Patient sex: F
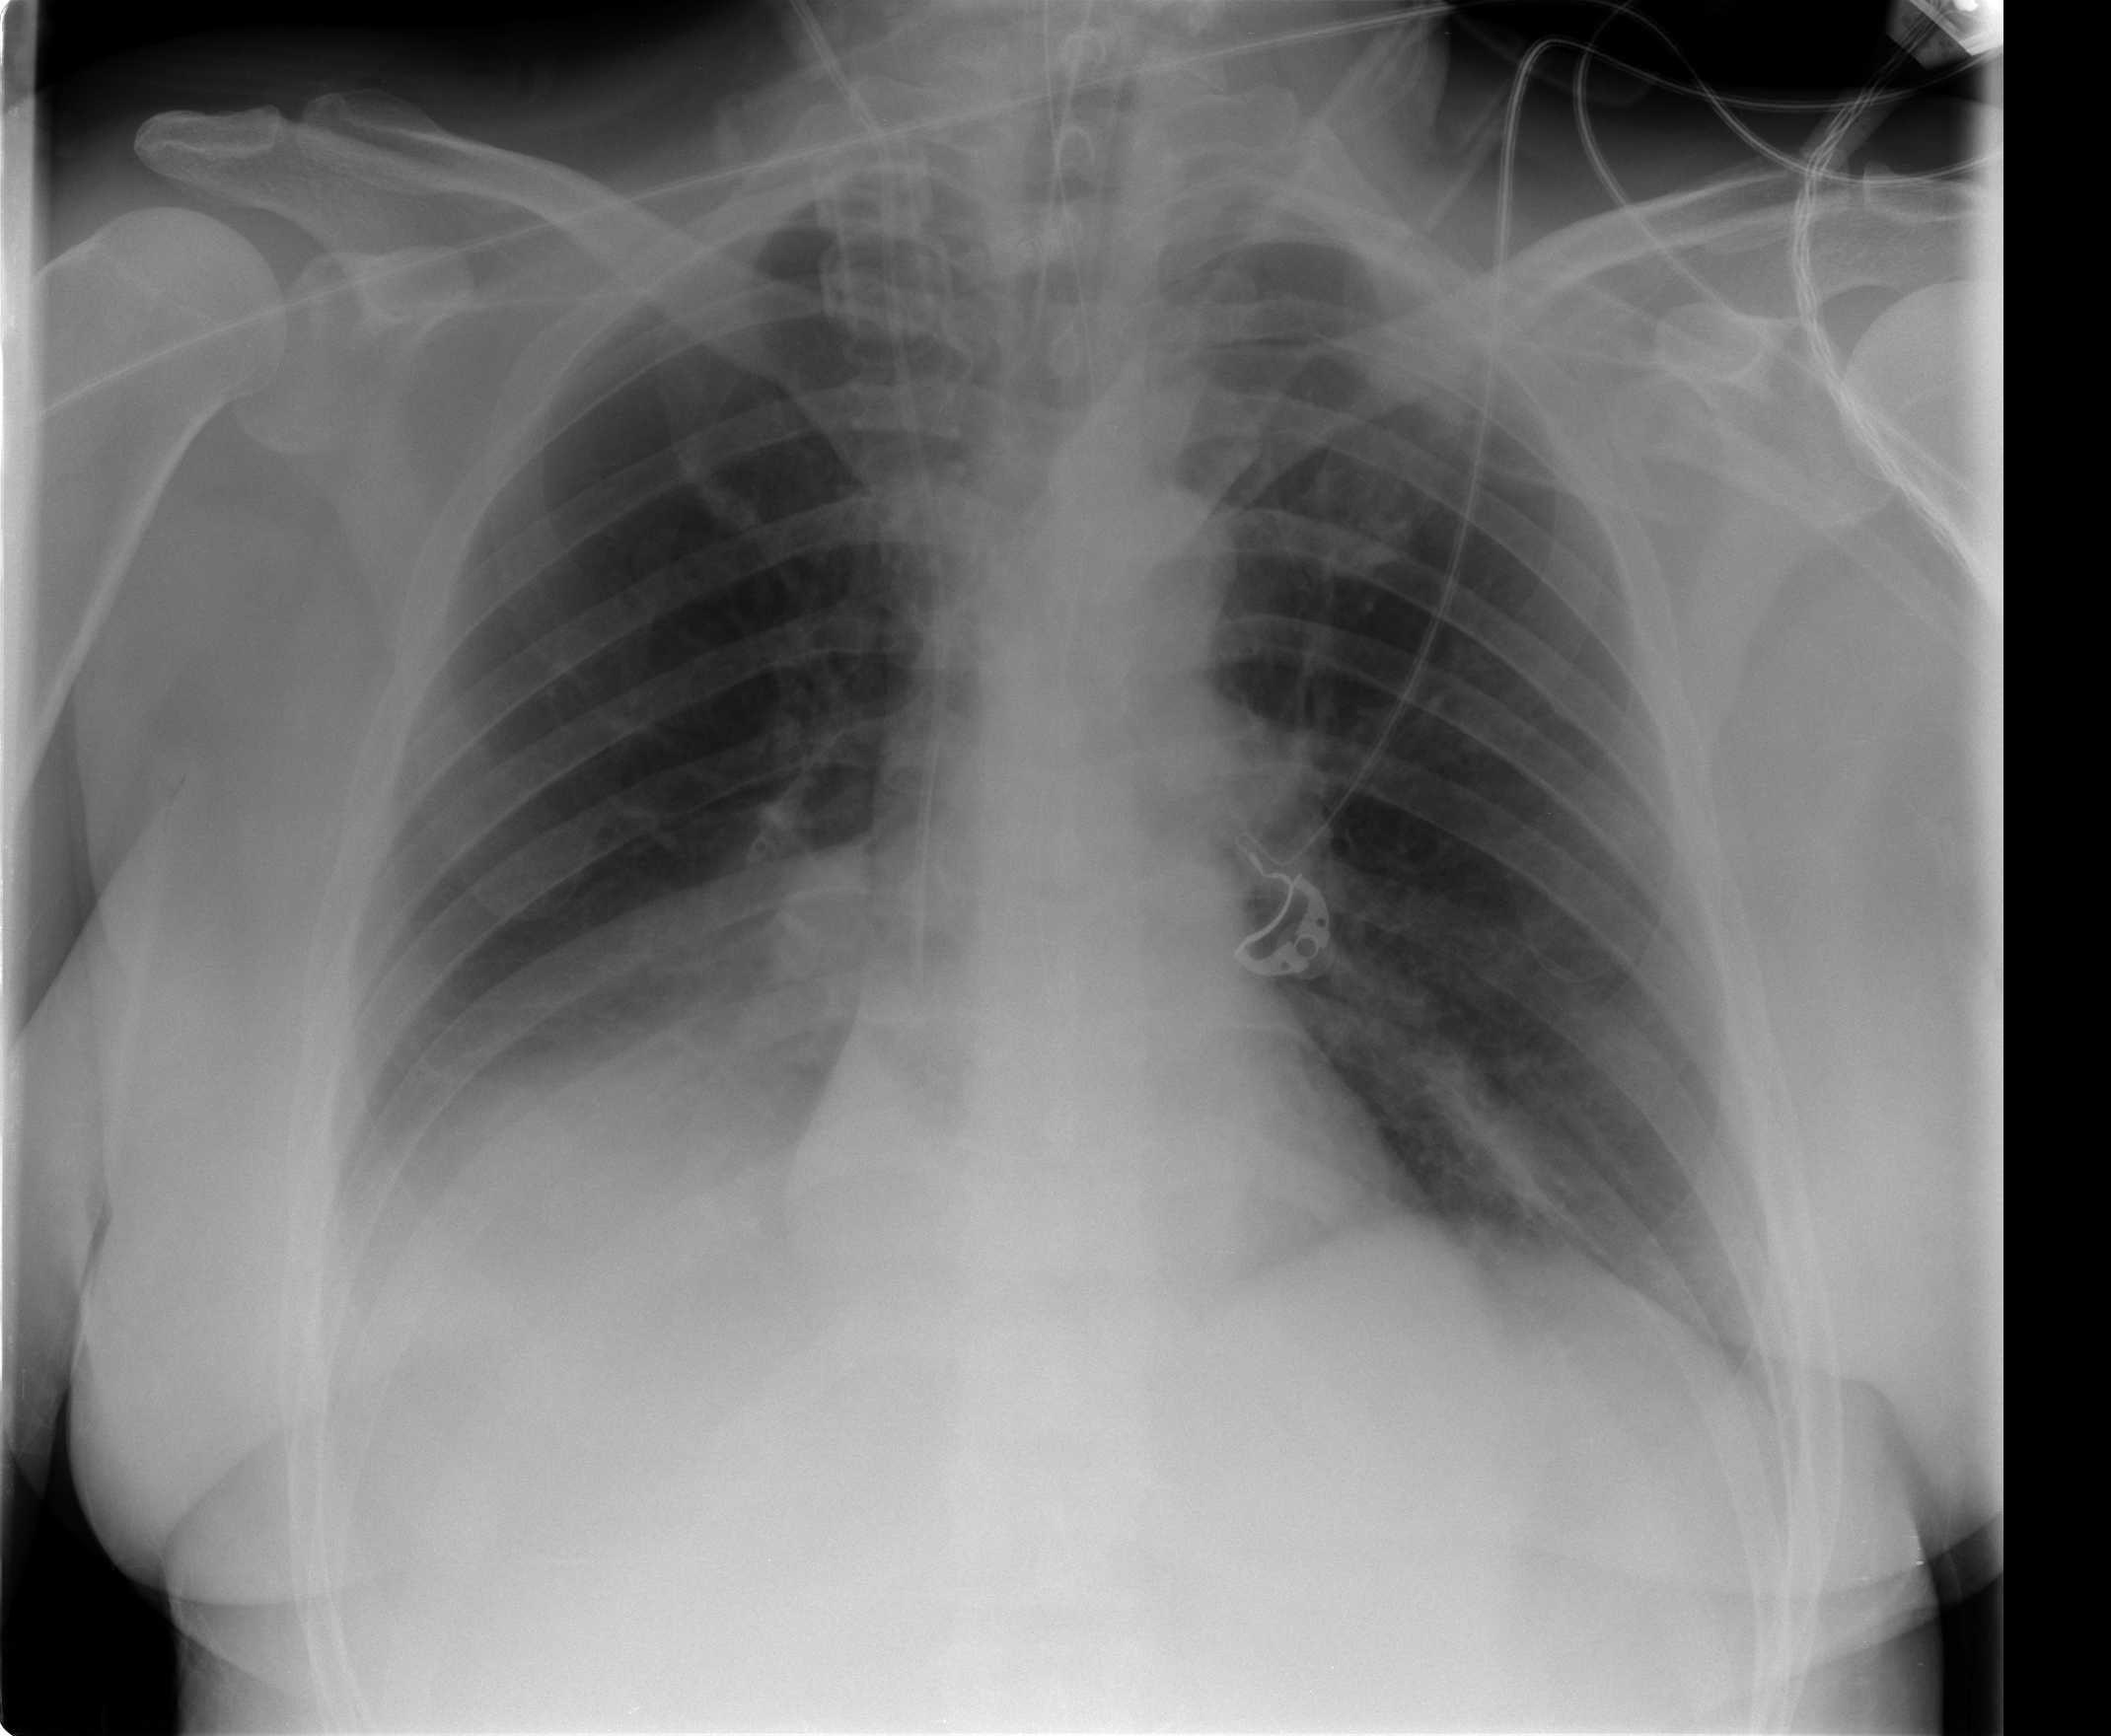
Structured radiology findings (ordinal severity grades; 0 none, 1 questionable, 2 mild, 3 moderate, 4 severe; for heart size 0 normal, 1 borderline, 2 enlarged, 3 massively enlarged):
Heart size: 0
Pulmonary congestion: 0
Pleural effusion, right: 2
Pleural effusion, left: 0
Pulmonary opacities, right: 0
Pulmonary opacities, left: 0
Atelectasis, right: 0
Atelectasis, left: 0